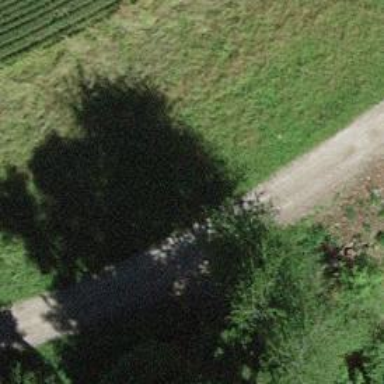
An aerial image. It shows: Unpaved track with grade3 tracktype.